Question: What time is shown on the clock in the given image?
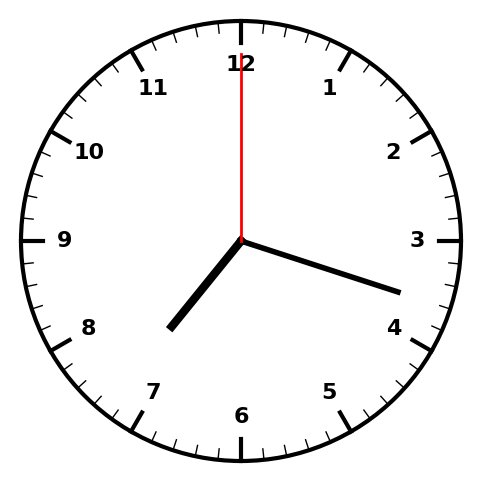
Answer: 07:18:00